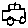
Label: car